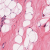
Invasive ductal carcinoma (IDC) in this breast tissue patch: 0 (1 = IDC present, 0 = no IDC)